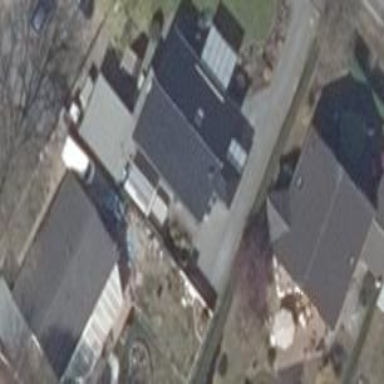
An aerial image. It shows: Detached building with gabled roof.